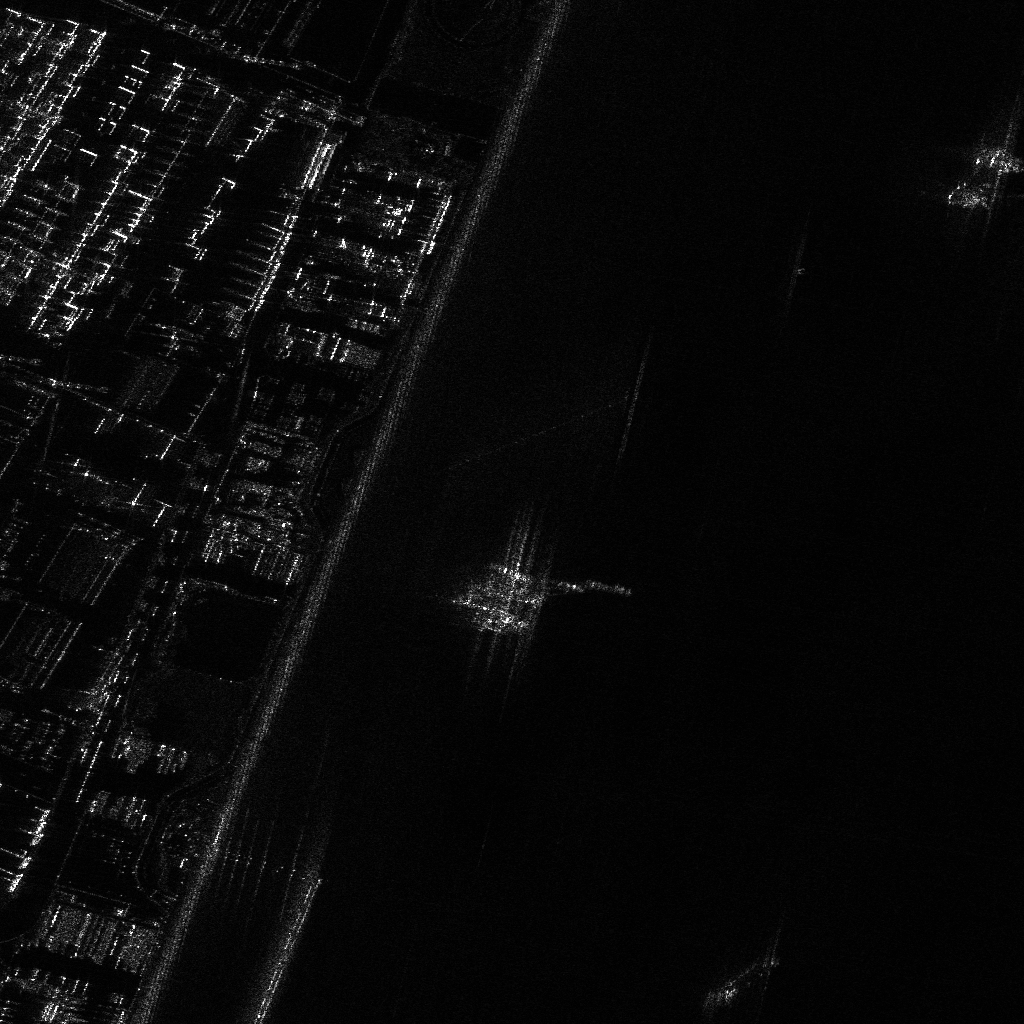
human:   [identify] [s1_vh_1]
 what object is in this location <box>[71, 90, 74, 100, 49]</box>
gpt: <ref>1 large container at the bottom right</ref>